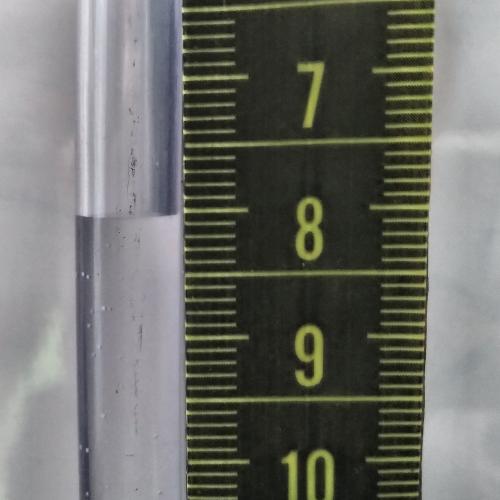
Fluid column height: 8.0 cm